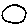
Label: circle